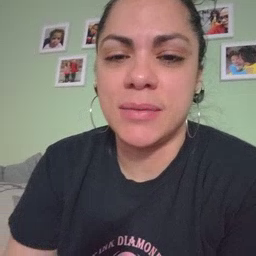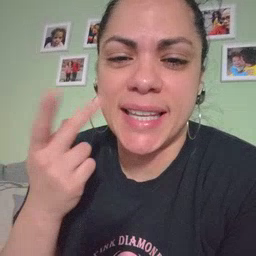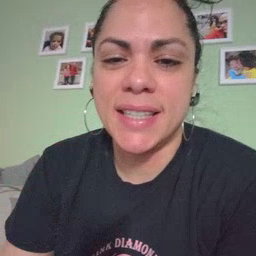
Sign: kitty